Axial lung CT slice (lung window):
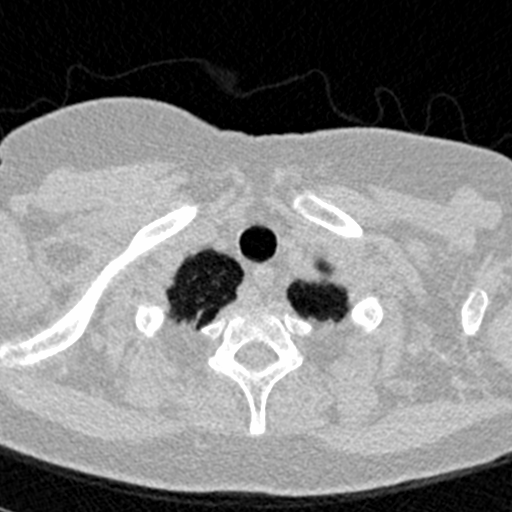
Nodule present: no